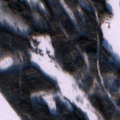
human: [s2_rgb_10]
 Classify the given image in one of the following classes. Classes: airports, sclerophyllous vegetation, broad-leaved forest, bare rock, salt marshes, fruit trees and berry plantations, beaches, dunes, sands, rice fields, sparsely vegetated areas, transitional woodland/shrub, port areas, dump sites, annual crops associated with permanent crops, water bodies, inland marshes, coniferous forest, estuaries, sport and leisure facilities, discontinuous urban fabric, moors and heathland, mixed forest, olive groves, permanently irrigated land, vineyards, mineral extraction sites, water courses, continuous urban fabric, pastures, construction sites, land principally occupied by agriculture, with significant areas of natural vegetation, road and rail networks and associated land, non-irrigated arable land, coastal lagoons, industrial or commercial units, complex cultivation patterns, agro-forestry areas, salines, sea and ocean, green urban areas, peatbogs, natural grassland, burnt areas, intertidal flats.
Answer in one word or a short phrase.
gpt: coniferous forest, mixed forest, peatbogs, water bodies